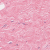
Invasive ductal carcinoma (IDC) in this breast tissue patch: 0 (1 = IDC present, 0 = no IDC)